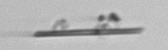
Label: fiber_TAG_external_detritus